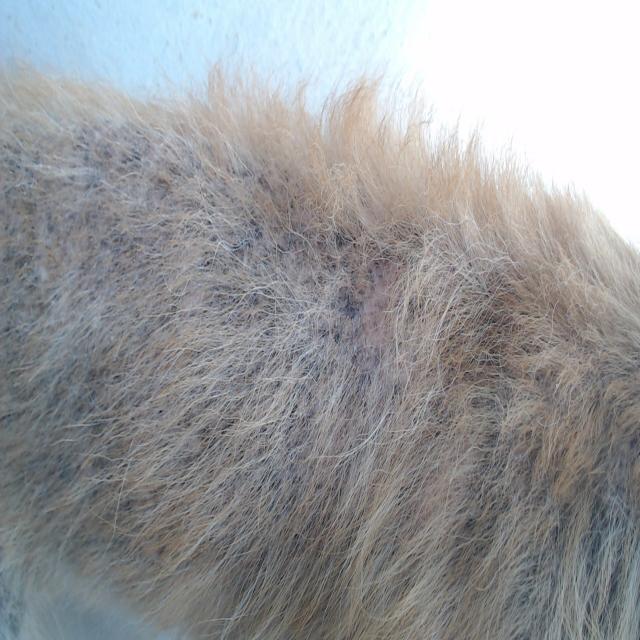
Canine demodicosis (Demodex mange) — caused by Demodex canis mites. Presents with alopecia, follicular papules, pustules, and comedones. Often localized on face and forelimbs.